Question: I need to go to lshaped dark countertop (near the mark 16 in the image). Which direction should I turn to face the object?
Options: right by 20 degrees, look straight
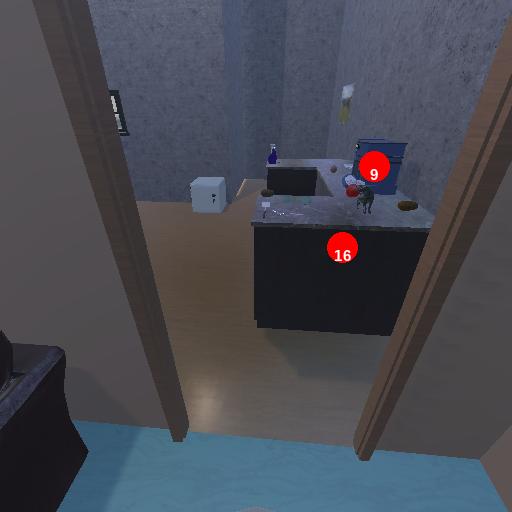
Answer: right by 20 degrees